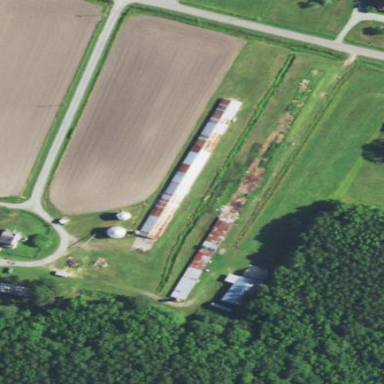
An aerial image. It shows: Farm auxiliary building.